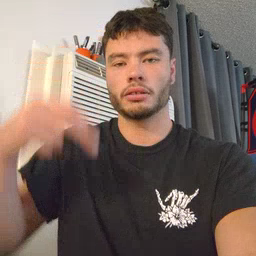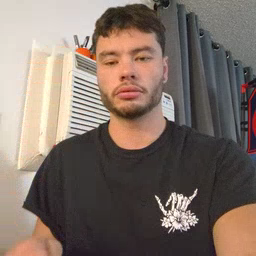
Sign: high